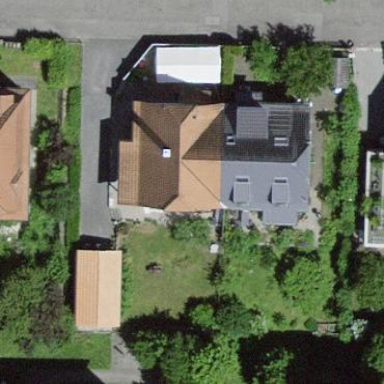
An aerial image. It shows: Semidetached house.